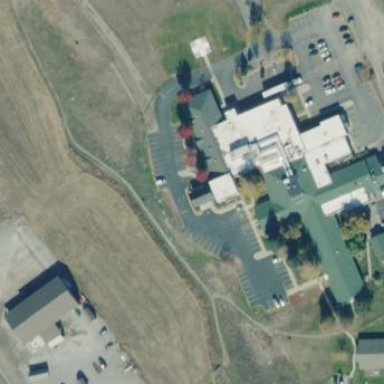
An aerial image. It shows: Healthcare facility identified as hospital.